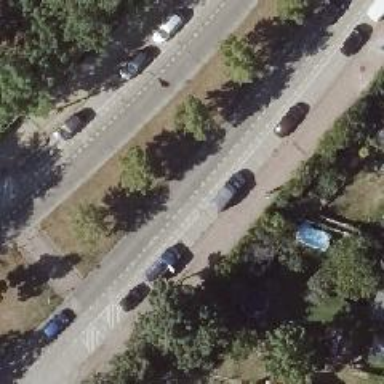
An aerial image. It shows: Secondary road with concrete surface and lane markings. There is parallel parking on the right lane.